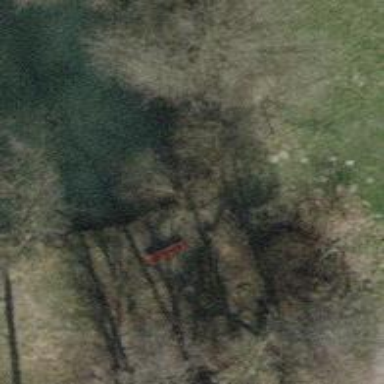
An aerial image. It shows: Red bench.